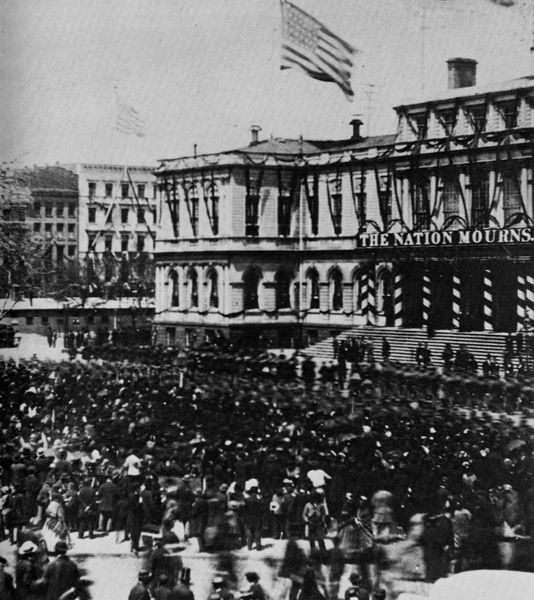
Titel: Lincolns Beerdigungszug vor dem Rathaus
Künstler: Amerikanischer Photograph
Schlagwörter: dunkel, himmel, wasser, weiß, frauen, menschen, stadt, fenster, grau, hell, hut, hüte, männer, schwarz, straße, säulen, dach, gebäude, haus, schloss, ansammlung, fest, masse, menge, versammlung, feier, hemd, architektur, trauer, bild, häuser, wind, sonne, mantel, girlande, england, kamin, kamine, schornstein, schrift, fahnen, fassade, fassaden, fahne, flagge, schornsteine, amerika, platz, treiben, krieg, treppe, treppen, soldaten, ansprache, streifen, stufen, unscharf, foto, fotografie, photographie, schild, schwarzweiss, text, menschenmenge, viel, girlanden, photo, feiertag, begräbnis, risalit, ermordung, umzug, museum, flaggen, usa, marschieren, aufnahme, veranstaltung, aufzug, schlagzeile, englisch, nation, historisch, antenne, menschenansammlung, unschärfe, bürgerkrieg, massen, formal, trauerfeier, vor, unabhängigkeit, trauerzug, kuba, offiziell, fiti, stars and stripes, verammlung, gotografie, gewegung, the nation mourns, national, halbmast, mensschenansammlung, menschanmassen, vereinte nationen, stra0ße, gebädue, fotofahne, ntion